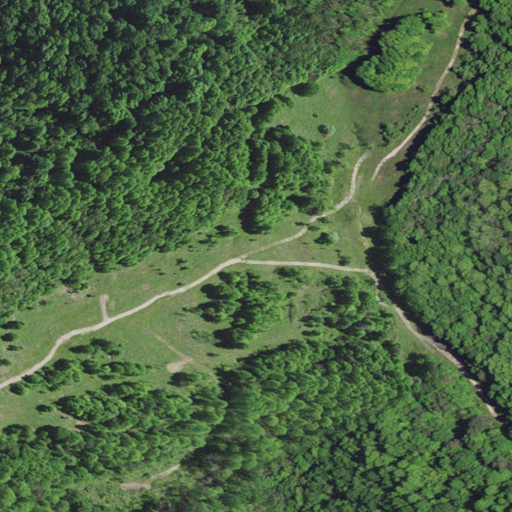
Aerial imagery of gap in Kentucky named Basin Gap containing deciduous forest, grassland, and mixed forest